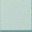
Piece: xx